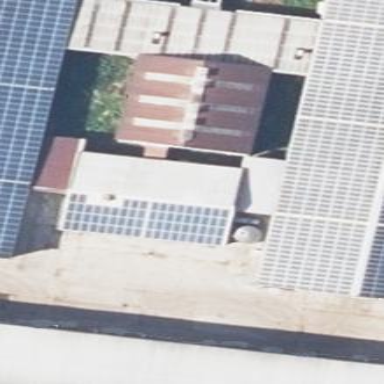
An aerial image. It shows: Solar photovoltaic panel generator located in farm auxiliary building. The generator provides electricity through small installation.